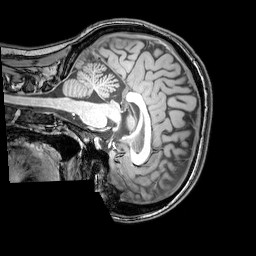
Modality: T1w
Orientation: sagittal
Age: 24
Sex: female
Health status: healthy
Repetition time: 0.081 s
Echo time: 0.037 s